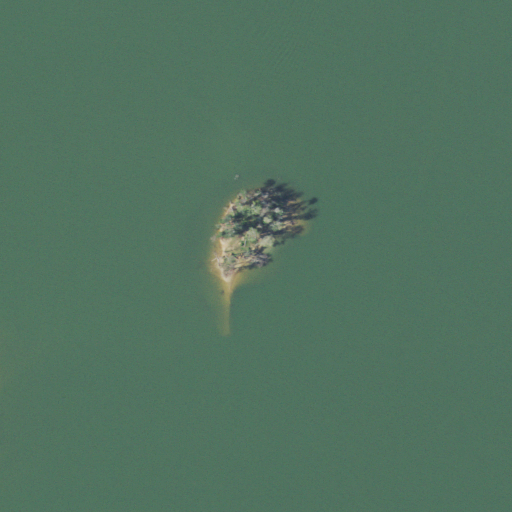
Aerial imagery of island in Tennessee named Doc Smith Island containing only open water